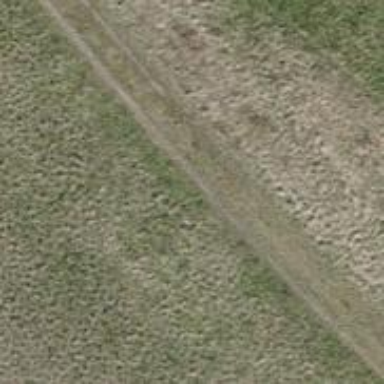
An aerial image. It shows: Grassy track with grade3 tracktype.